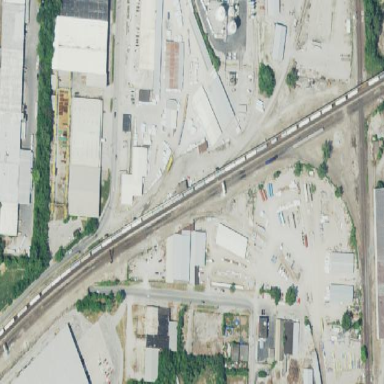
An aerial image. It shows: Railway area.